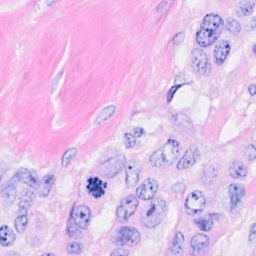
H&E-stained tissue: Breast